Question: Is it possible to display the data above the boxplot, which is the outliers alone?
Code :
'''
charges <- read.csv("tempcharges.csv")
data = read.csv("discharges.csv")
#MERGING THE TWO DATA FRAMES :
cdata <- merge.data.frame(data,charges,by.x = "Enc",by.y = "Enc")
#TRANSFORMING VARIABLES
aaa <- mdy(cdata$discharge_date)
dates <- format(aaa,"%b%y")
charge <- cdata$TotalCharge
e <- (cdata$Enc)
#PLOT
plots <- ggplot(cdata, aes(x=aaa,y=charge,group=month(aaa)))+
scale_x_date(labels = function(z) format(z, format = "%b%y"))+
geom_boxplot(notch=TRUE,na.rm=TRUE)+
labs(title="INPATIENT CHARGE DATA TREND",
x="Period Data",
y="Charges") + ylim(0,60000)
plots
'''

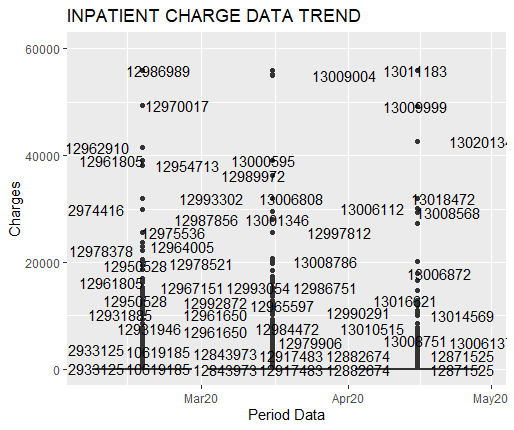
Answer: You can isolate the outliers (i.e., > or < 1.5 IQR) and plot only those. For example:
'''
library(dplyr)
library(magrittr)
library(ggplot2)
library(ggrepel)
dat <- data.frame(row=seq(1:100), value=rnorm(100))
iqr <- IQR(dat$value)
outliers <- dat %>% filter(value > 1.5*iqr | value < -1.5*iqr)
ggplot(outliers, aes(x=0, y=value)) +
geom_point() +
geom_text(aes(label=row, hjust=-2), cex=3)
'''